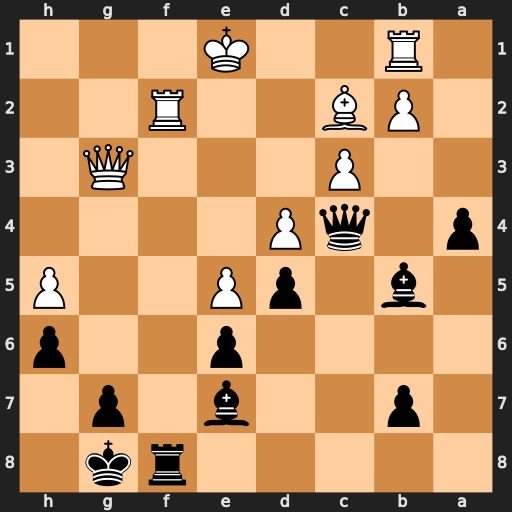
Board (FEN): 5rk1/1p2b1p1/4p2p/1b1pP2P/p1qP4/2P3Q1/1PB2R2/1R2K3
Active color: b
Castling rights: -
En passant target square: -
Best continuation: Rxf2 Kxf2 Qe2+